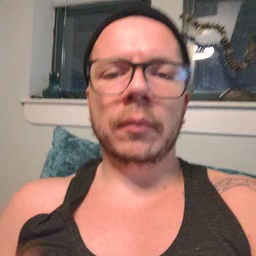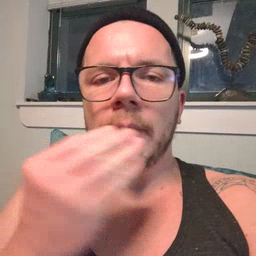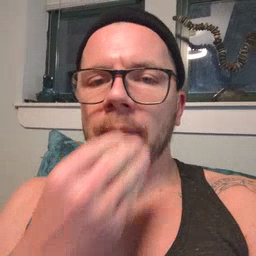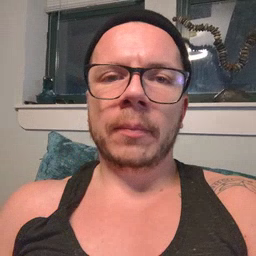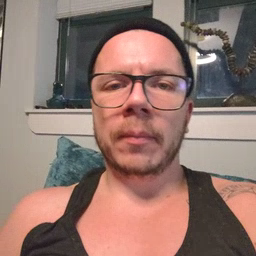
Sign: napkin